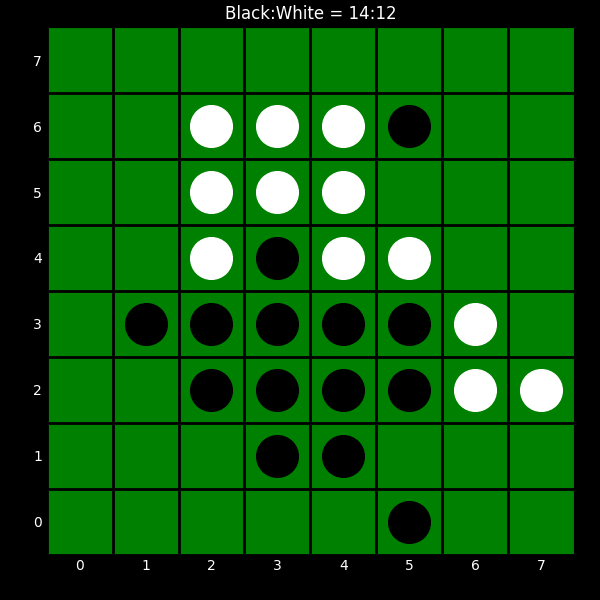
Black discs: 14
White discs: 12